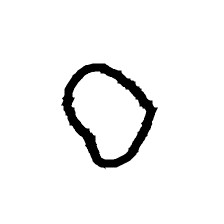
Shape: circle